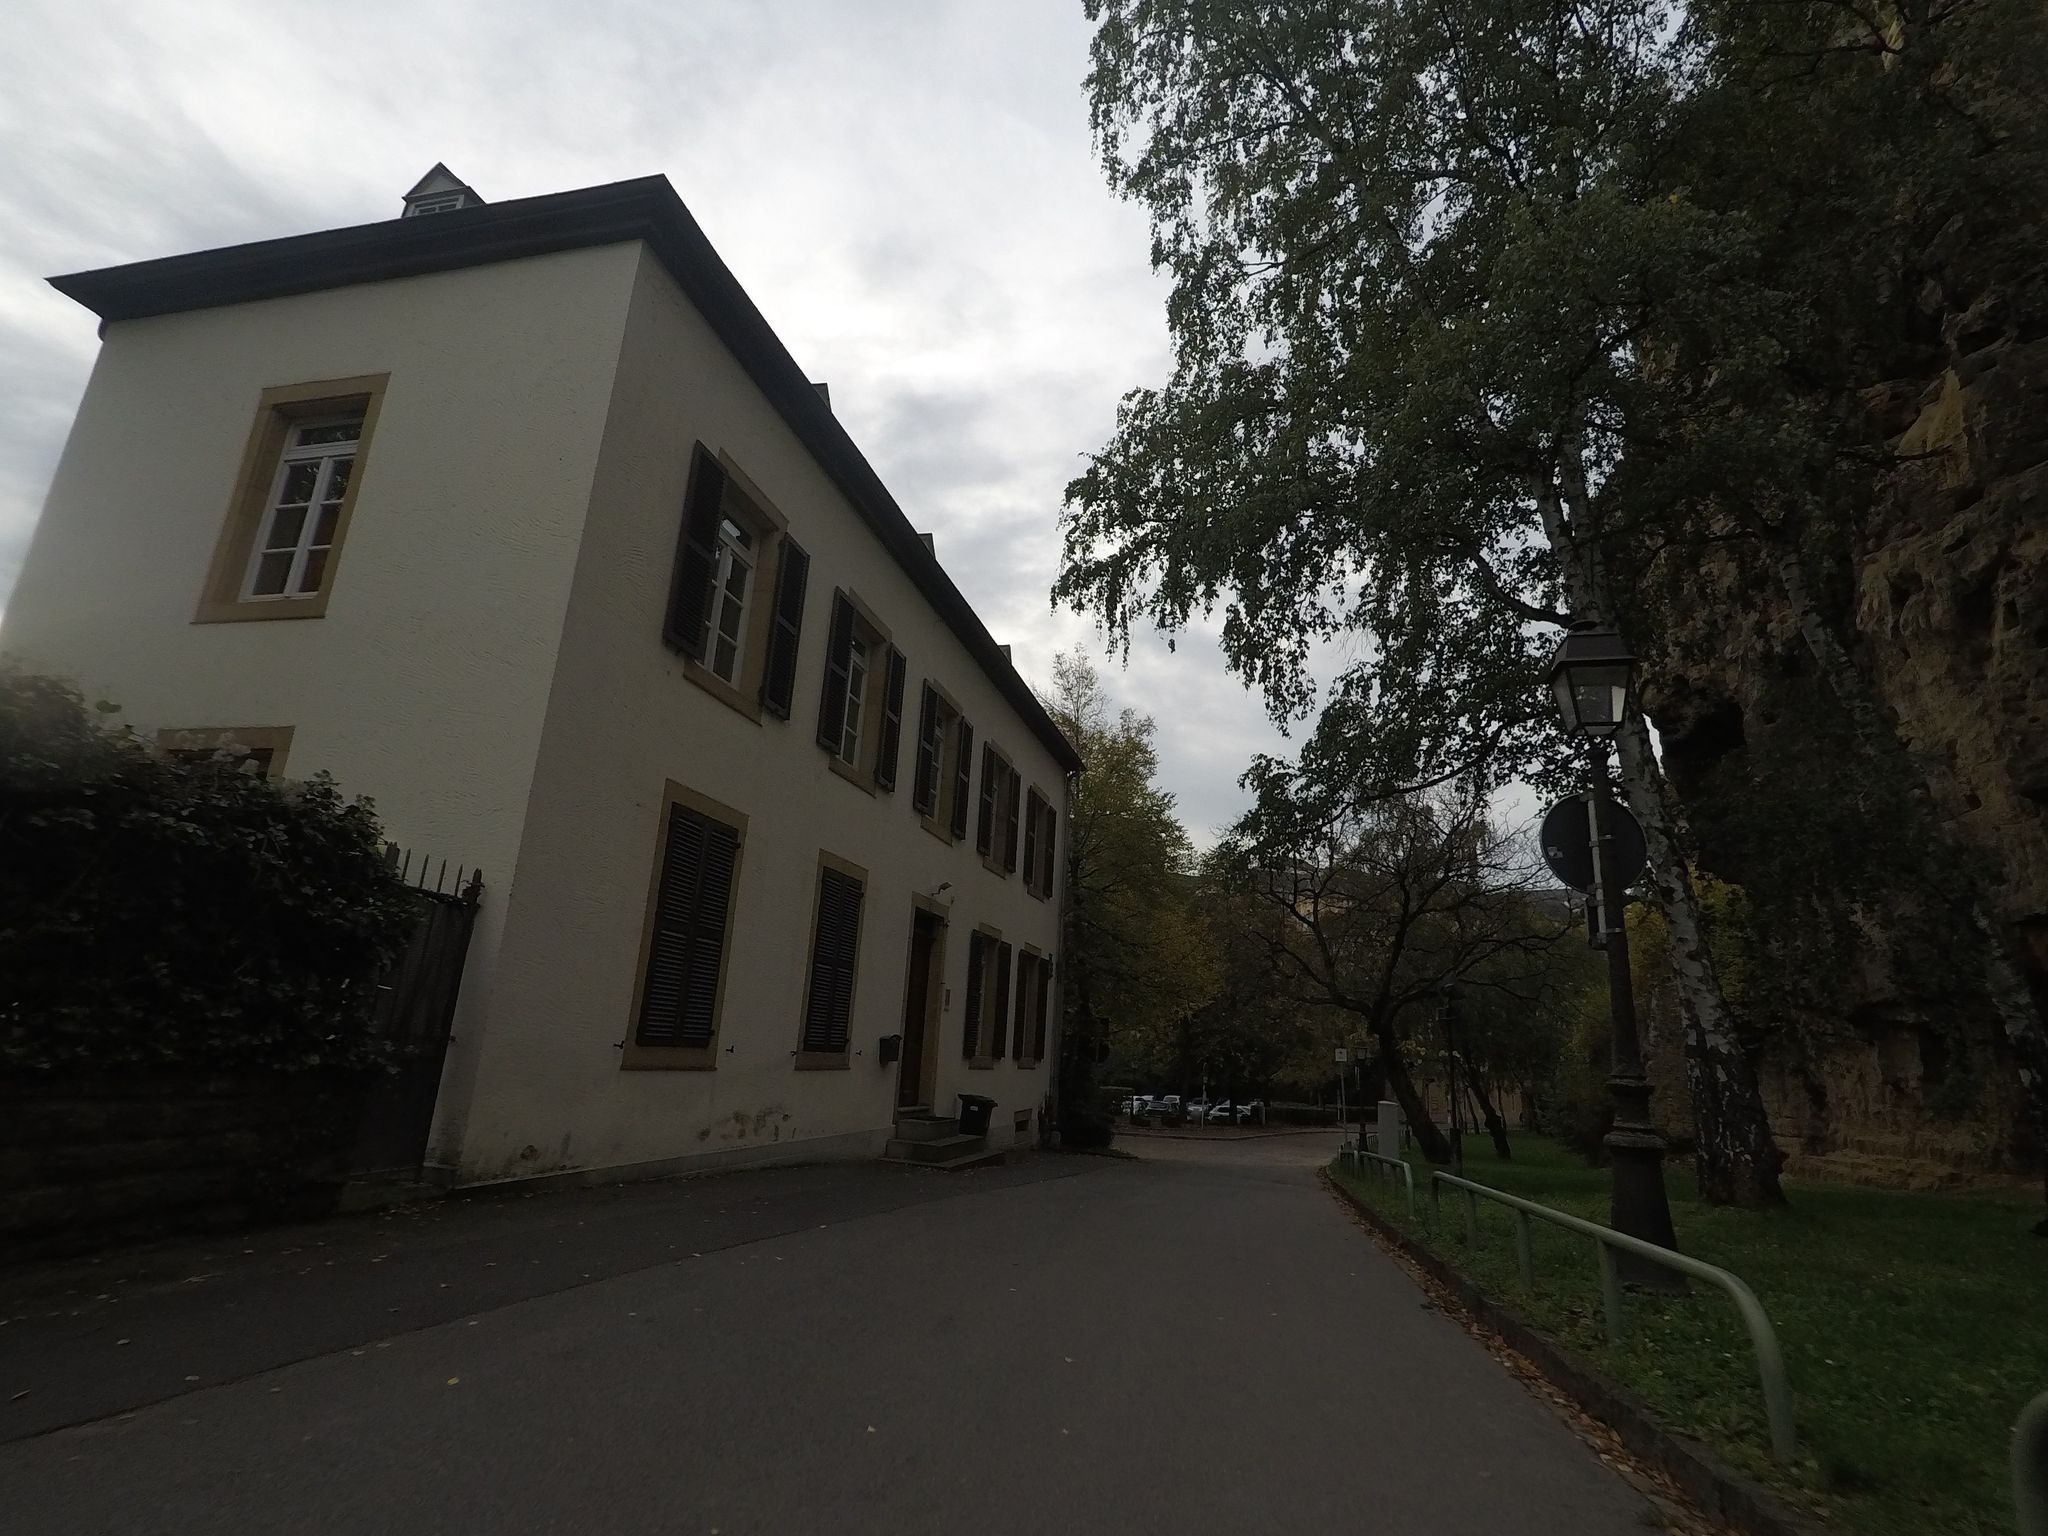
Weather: cloudy
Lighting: day
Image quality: good
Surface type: driving surface
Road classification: path, living_street
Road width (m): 2
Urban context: urban centre
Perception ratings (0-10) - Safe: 7.54, Lively: 6.74, Beautiful: 8.54, Boring: 6.61, Depressing: 2.39, Wealthy: 6.45